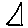
Label: triangle